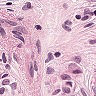
Metastatic tissue present: yes